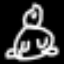
Label: frog